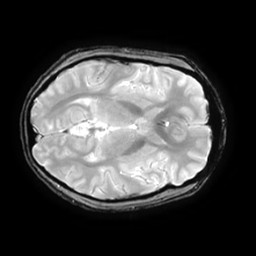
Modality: T2starw
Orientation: axial
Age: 22
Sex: female
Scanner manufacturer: ge
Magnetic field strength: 3 T
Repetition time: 0.65 s
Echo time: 0.02 s